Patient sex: F
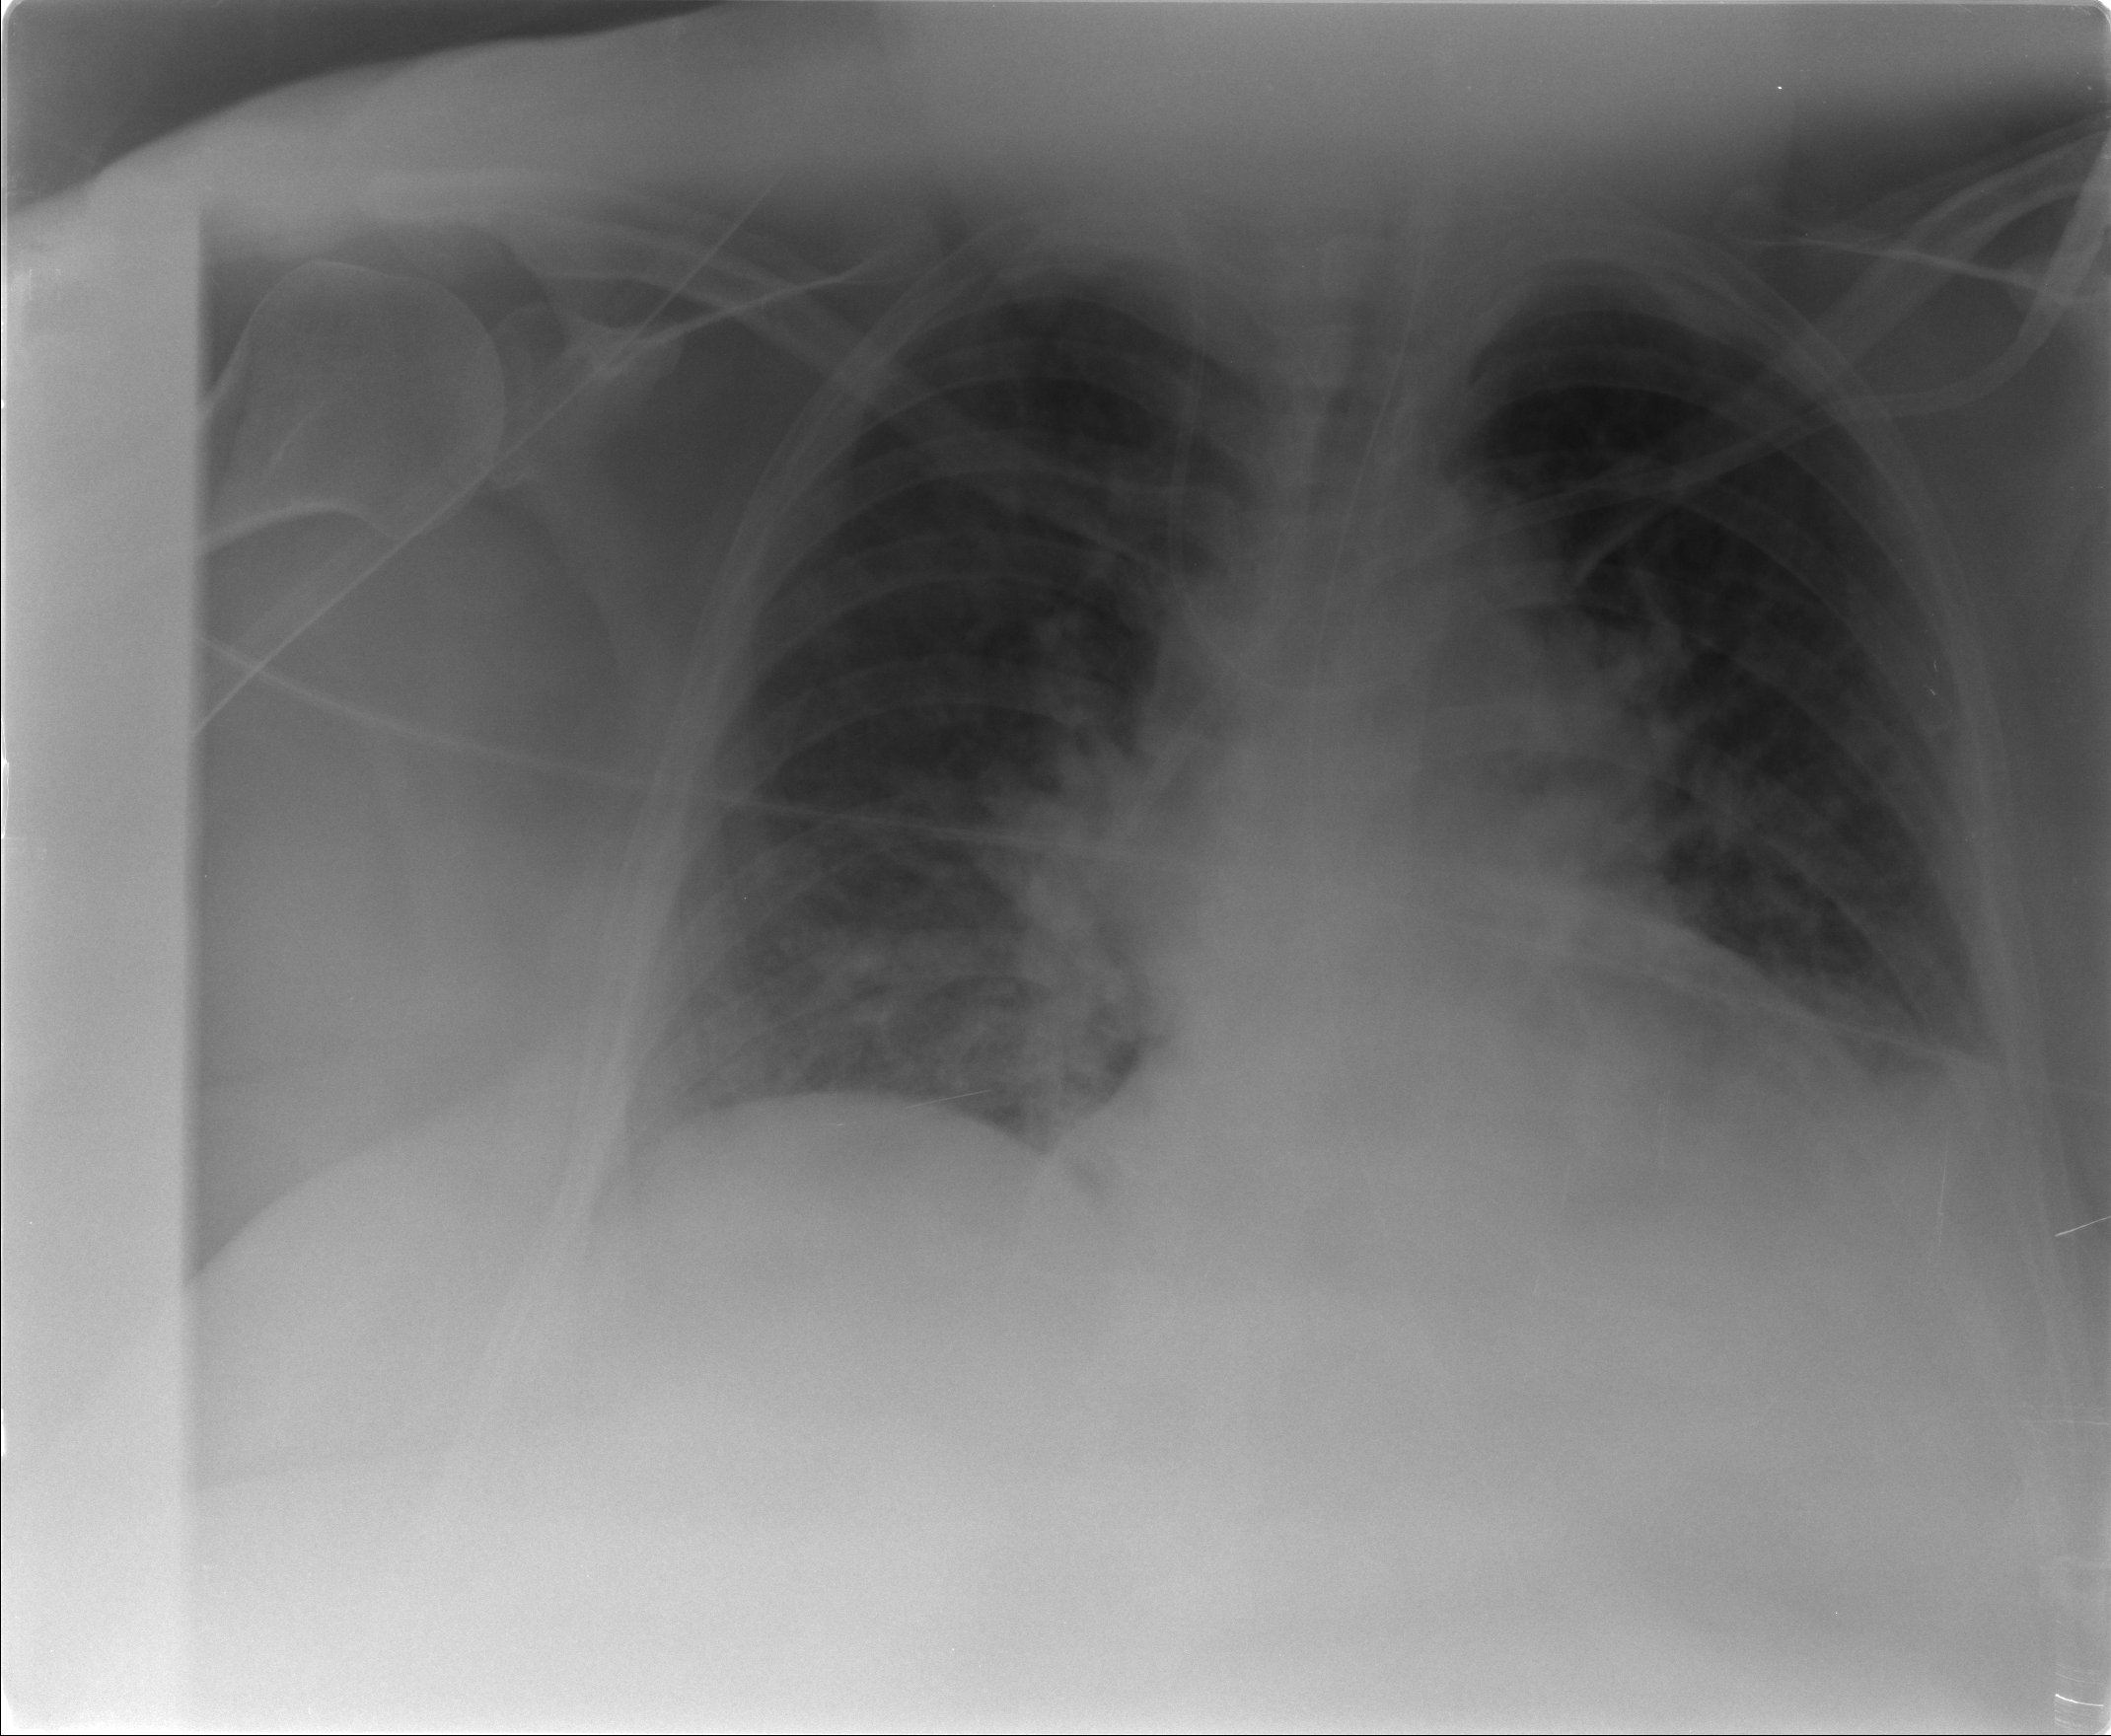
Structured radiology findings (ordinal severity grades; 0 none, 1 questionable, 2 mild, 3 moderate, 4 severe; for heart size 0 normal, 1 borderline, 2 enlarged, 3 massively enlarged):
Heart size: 0
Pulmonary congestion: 2
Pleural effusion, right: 0
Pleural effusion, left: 2
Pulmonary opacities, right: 2
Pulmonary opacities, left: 2
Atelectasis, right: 2
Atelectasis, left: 2